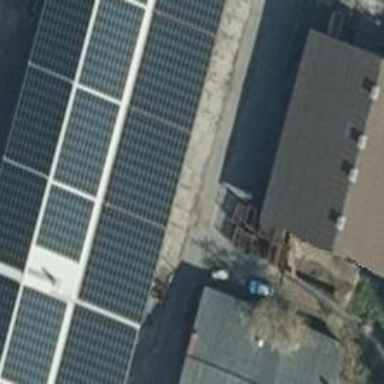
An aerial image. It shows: Building equipped with small solar photovoltaic panel for electricity generation.